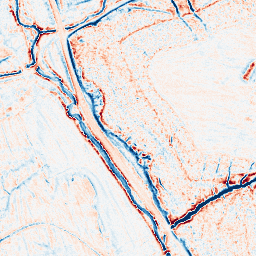
Category: classical
Decomposition family: gaussian_anisotropic
Decomposition parameters: sigma_x: 2
sigma_y: 2
Upsampling method: bicubic_3x
Upsampling parameters: scale: 3
Upsampling scale: 3